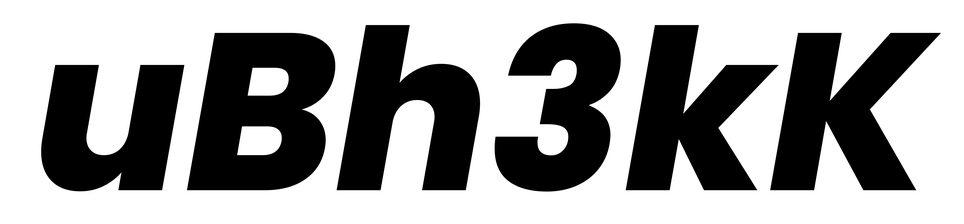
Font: Poppins-ExtraBoldItalic